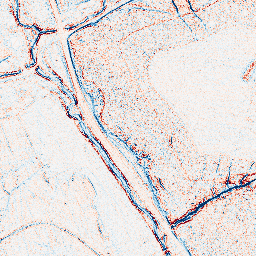
Category: edge_preserving
Decomposition family: anisotropic_diffusion
Decomposition parameters: iterations: 5
kappa: 100
gamma: 0.05
Upsampling method: regularized
Upsampling parameters: scale: 4
lambda_reg: 0.01
Upsampling scale: 4